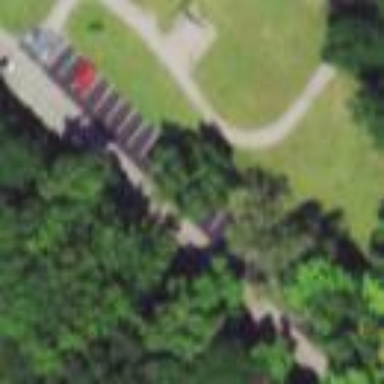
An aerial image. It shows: Parking area.